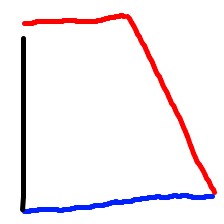
Shape: trapezoid